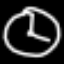
Label: clock